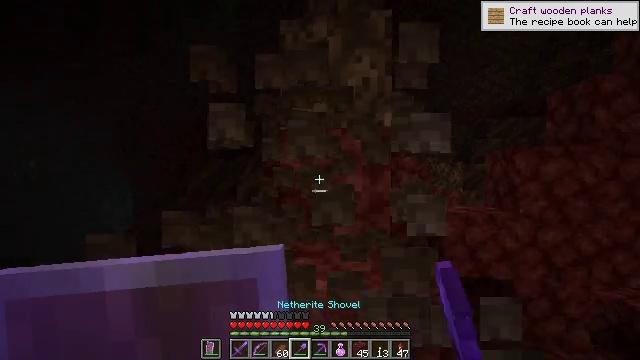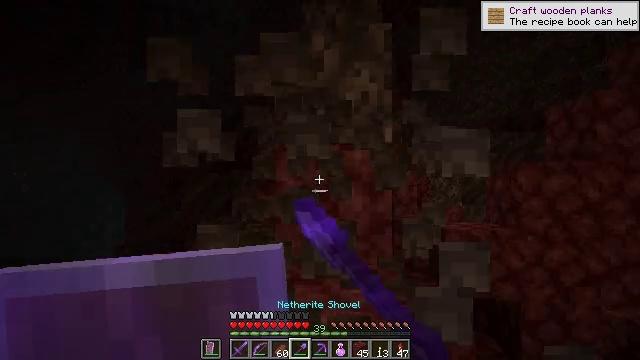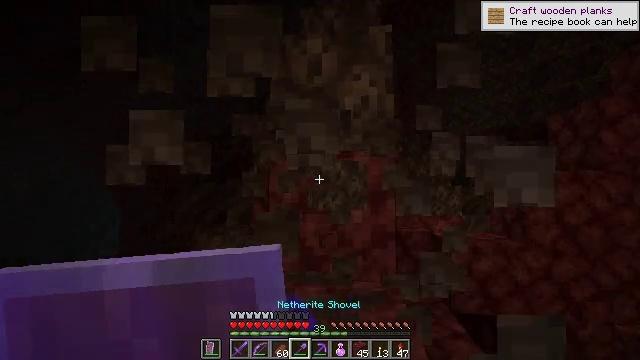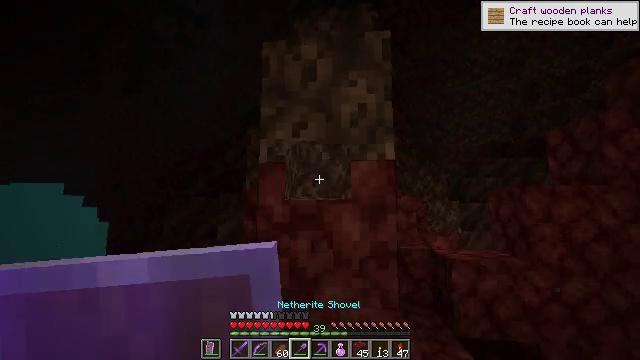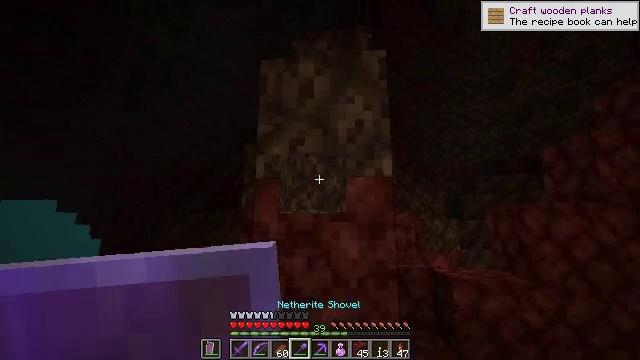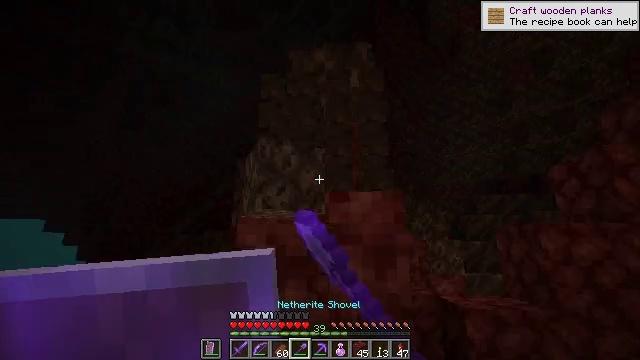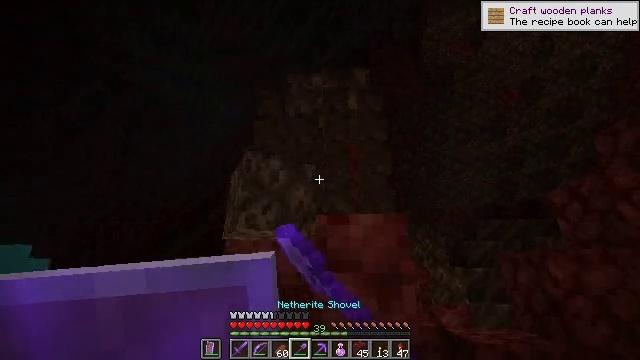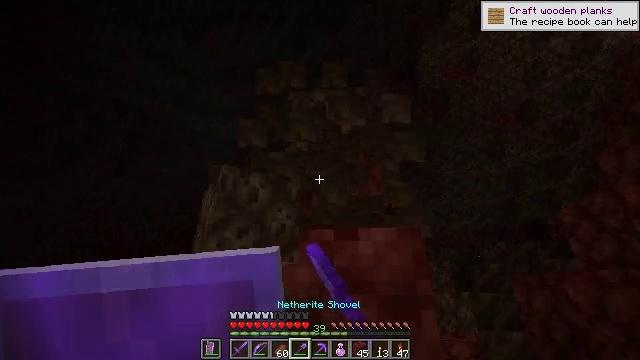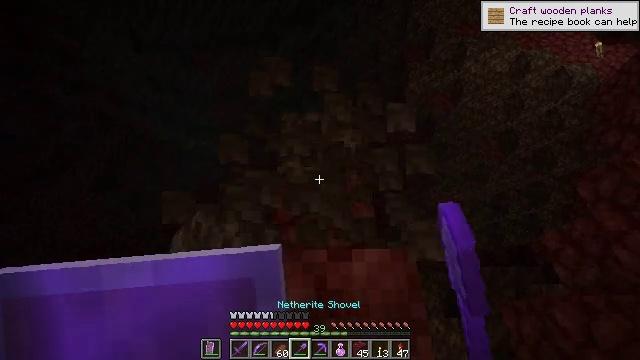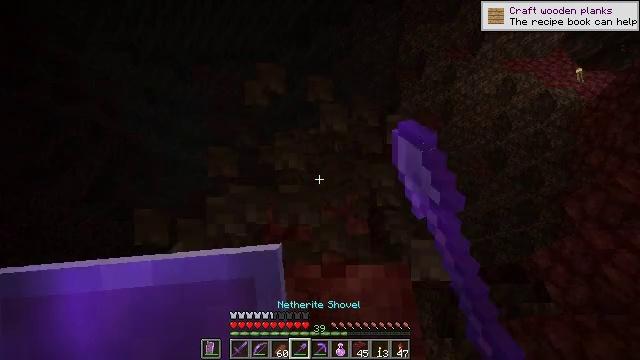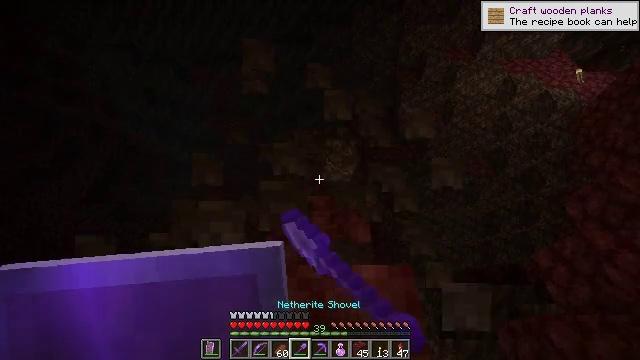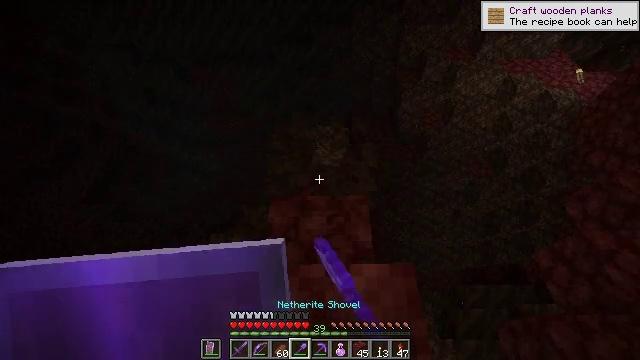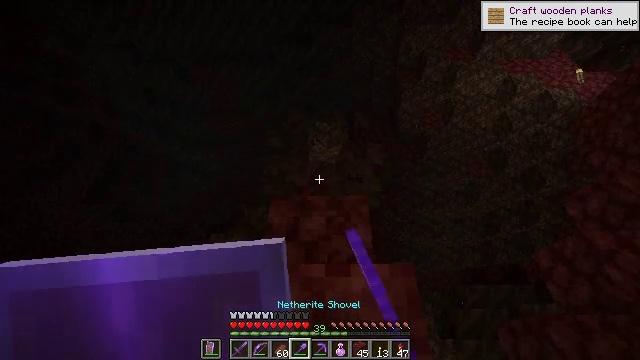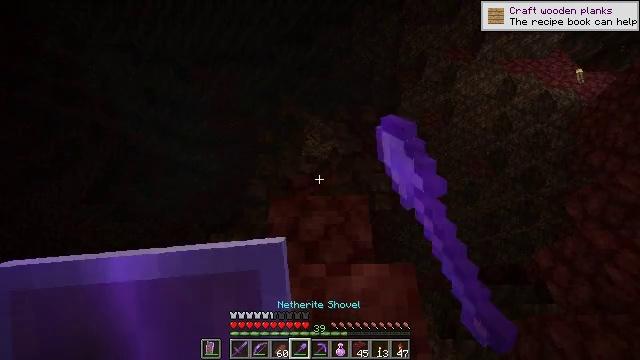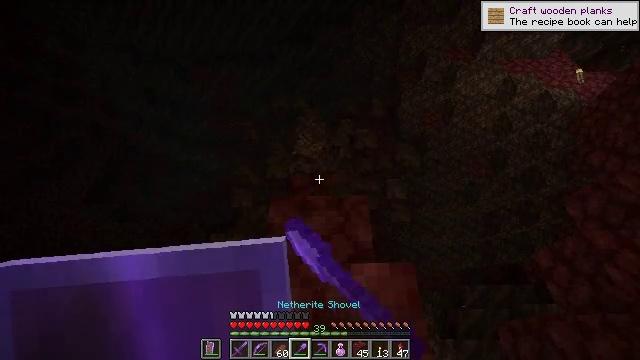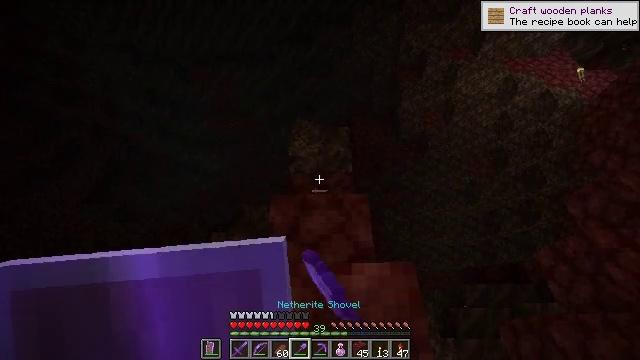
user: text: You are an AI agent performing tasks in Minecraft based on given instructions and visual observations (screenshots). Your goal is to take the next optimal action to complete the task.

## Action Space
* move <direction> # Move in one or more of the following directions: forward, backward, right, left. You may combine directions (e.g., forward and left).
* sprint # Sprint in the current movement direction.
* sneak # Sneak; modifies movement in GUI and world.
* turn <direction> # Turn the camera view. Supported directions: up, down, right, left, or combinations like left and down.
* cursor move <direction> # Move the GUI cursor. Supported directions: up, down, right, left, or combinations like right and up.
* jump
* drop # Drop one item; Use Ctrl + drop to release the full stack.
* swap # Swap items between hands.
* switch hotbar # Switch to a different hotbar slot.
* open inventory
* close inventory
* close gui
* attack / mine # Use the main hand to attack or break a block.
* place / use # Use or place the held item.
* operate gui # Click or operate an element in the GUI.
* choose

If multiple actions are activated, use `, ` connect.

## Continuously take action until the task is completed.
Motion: motion action
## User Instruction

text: Gather soul sand from the Nether.
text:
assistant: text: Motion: move forward, turn up, attack / mine
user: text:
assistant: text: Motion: move forward, turn up, attack / mine
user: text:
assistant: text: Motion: move forward, turn up, attack / mine
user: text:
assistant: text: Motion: move forward, turn up, attack / mine
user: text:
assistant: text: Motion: move forward, turn up, attack / mine
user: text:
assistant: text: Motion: move forward, turn up, attack / mine
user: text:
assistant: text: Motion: move forward, turn up, attack / mine
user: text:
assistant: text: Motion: move forward, turn right and up, attack / mine
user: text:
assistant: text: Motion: turn right and up, attack / mine
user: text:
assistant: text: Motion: attack / mine
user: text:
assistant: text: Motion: attack / mine
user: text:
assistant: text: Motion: attack / mine
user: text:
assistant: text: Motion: attack / mine
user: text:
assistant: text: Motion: attack / mine
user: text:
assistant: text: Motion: no_op
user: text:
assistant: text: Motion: turn left and down
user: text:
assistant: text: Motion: move forward, turn down, jump
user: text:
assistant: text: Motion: move forward, turn down, jump
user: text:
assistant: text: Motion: move forward, turn right and down, jump
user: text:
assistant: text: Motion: move forward, turn right and down, jump
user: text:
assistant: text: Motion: move forward, turn down, jump
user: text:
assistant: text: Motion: move forward
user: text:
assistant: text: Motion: move forward
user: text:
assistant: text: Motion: move forward
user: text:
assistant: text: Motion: move forward
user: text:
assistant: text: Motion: move forward
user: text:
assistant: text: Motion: move forward
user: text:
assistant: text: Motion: move forward, jump
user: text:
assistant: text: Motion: move forward, jump
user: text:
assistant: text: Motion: move forward, jump